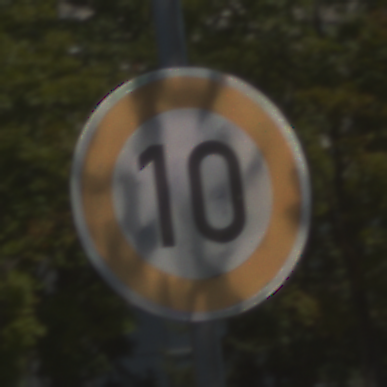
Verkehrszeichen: Geschwindigkeit10
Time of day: Midday
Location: Outdoor (Urban)
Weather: Clear
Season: NotSpecified
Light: Natural